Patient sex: F
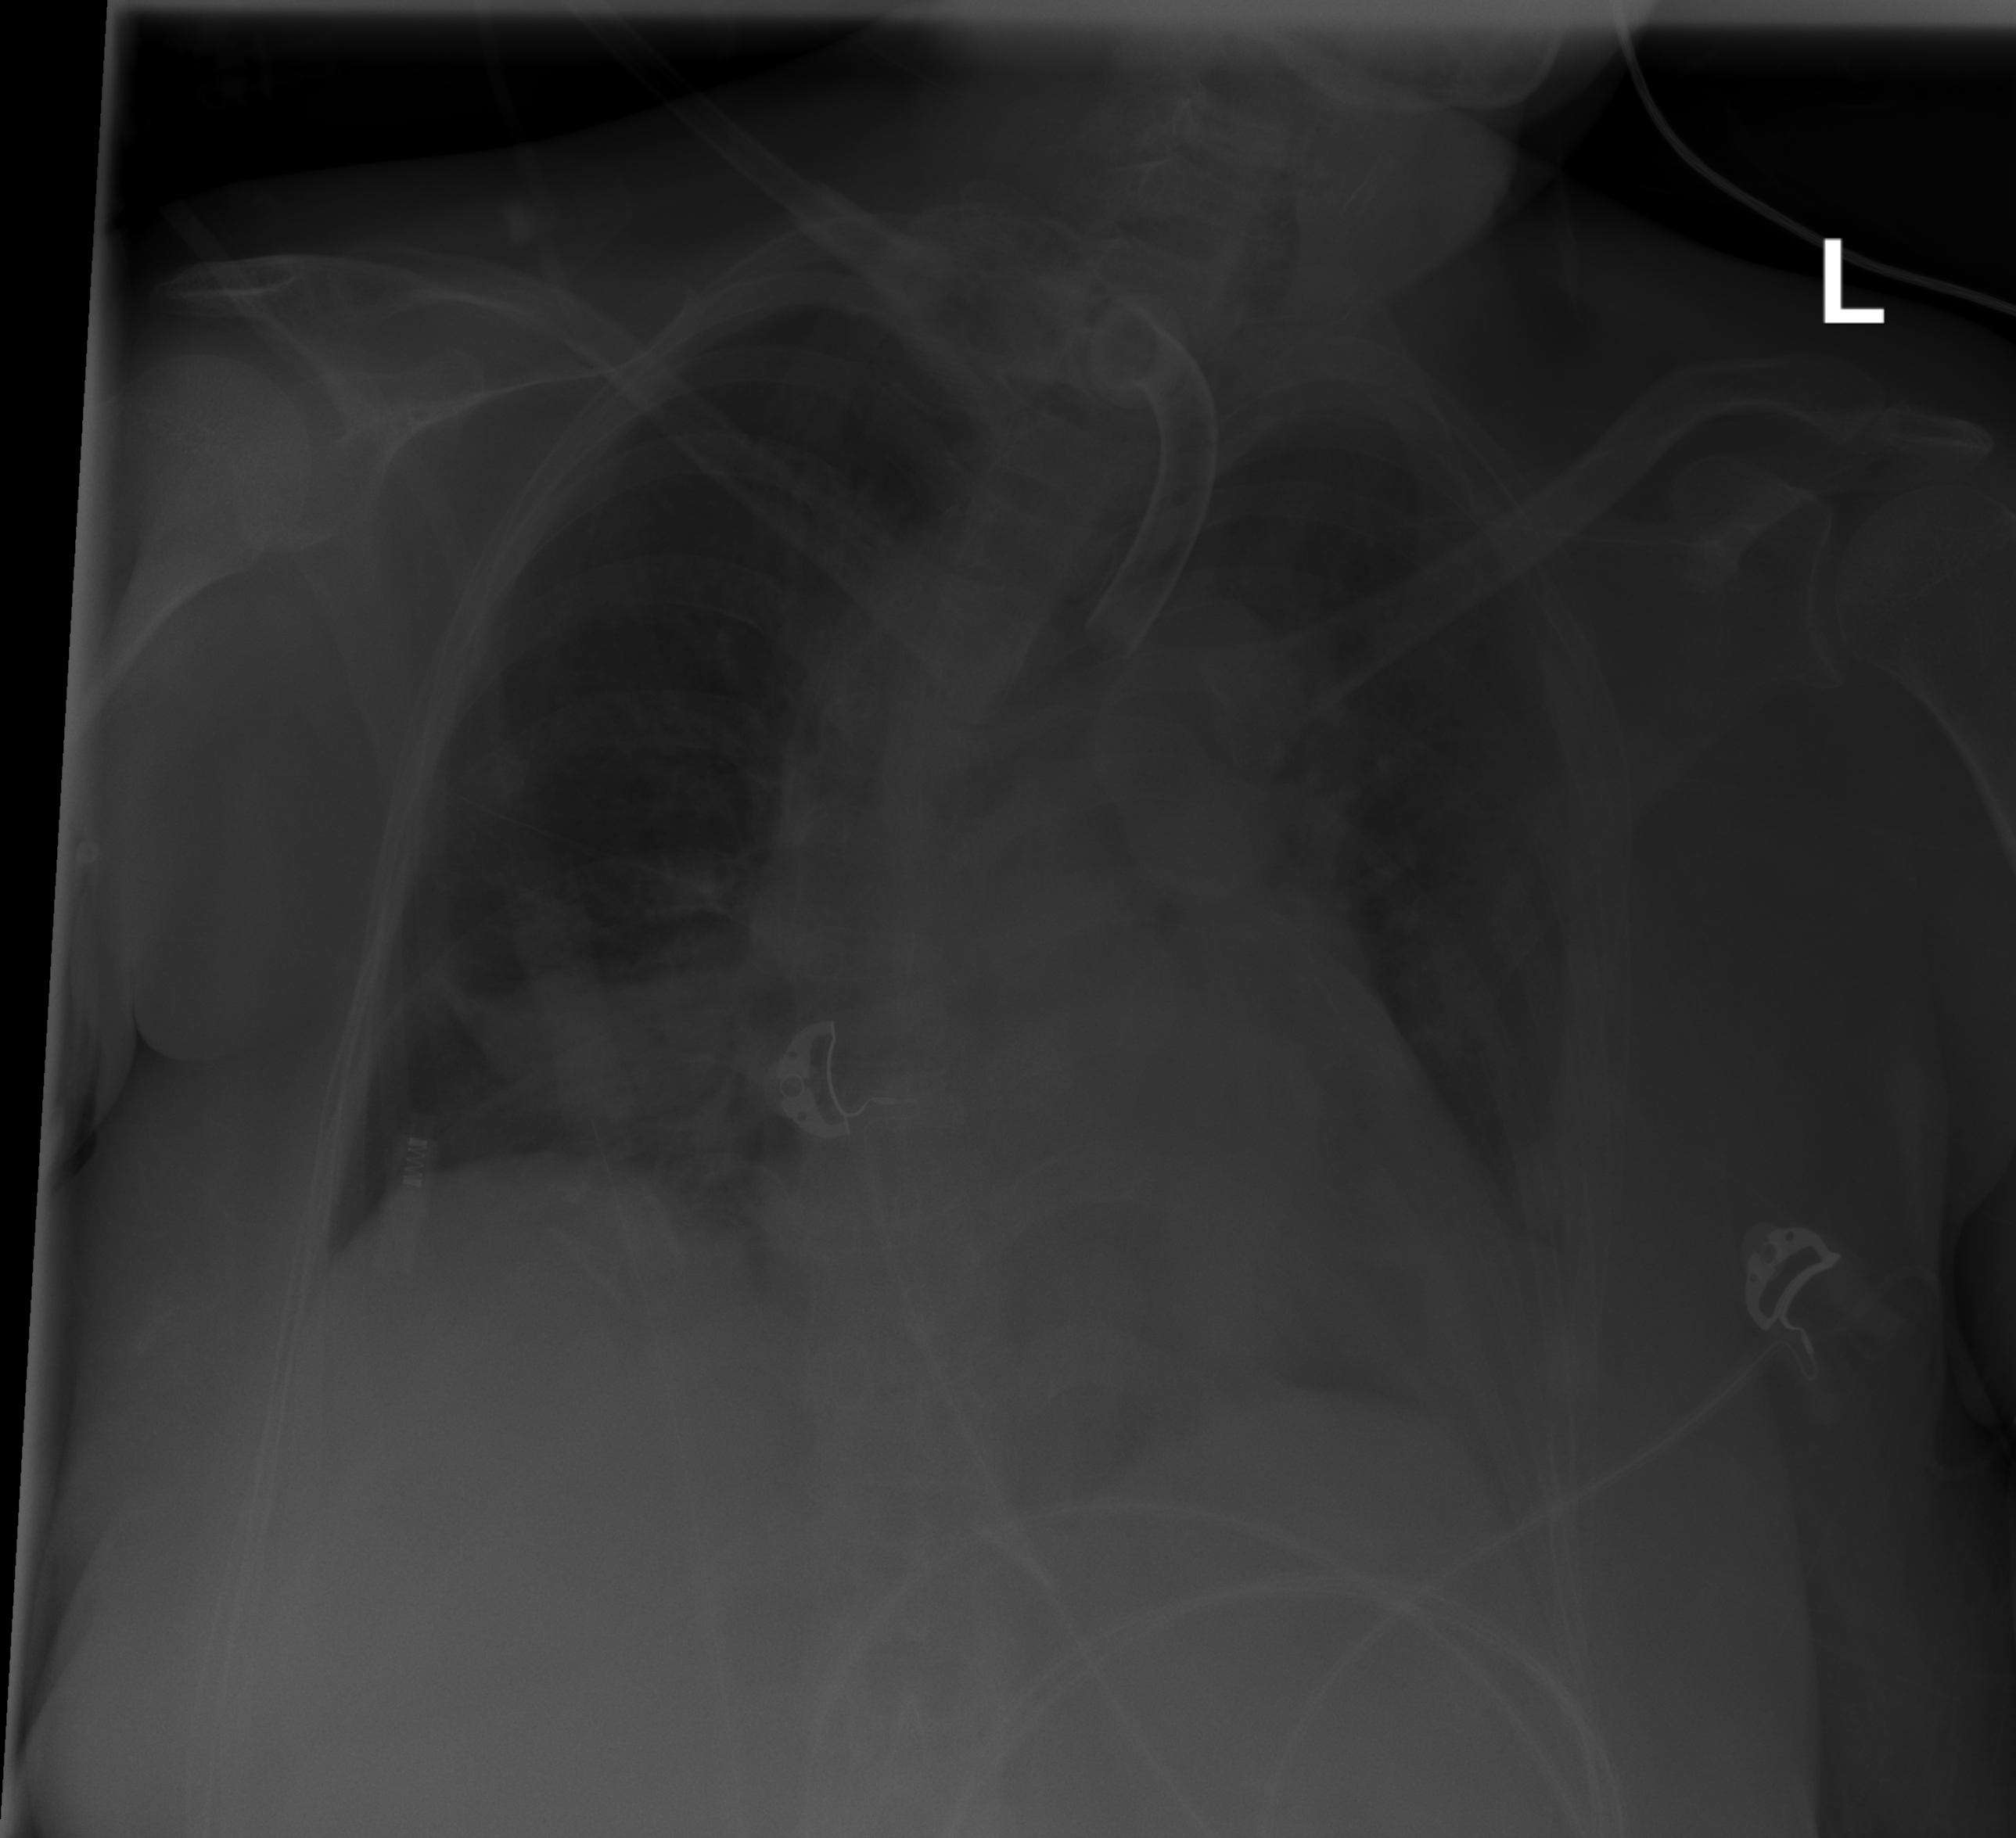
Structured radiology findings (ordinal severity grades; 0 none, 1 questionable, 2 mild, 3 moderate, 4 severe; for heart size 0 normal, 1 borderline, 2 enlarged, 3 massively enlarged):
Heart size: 1
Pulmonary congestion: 0
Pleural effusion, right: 0
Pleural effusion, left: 1
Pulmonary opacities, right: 2
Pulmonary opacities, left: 0
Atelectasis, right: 2
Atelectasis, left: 2